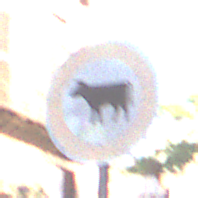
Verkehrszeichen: VerbotViehtrieb
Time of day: MorningAfternoon
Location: Outdoor (Urban)
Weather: PartlyCloudy
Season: NotSpecified
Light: Natural